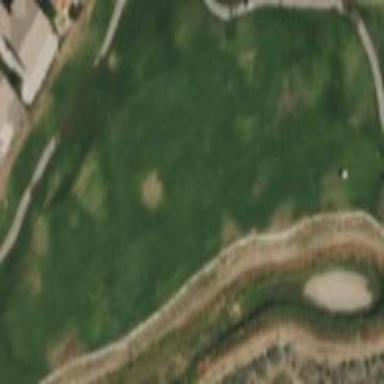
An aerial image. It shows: Grassy area designated as golf fairway.